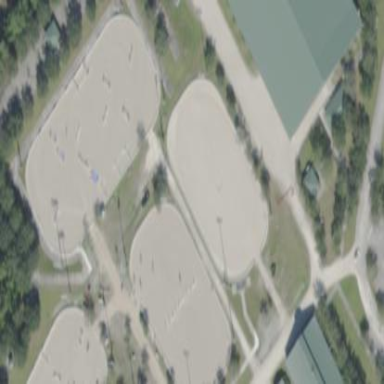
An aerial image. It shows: Fenced equestrian pitch with sandy surface for leisure activities.